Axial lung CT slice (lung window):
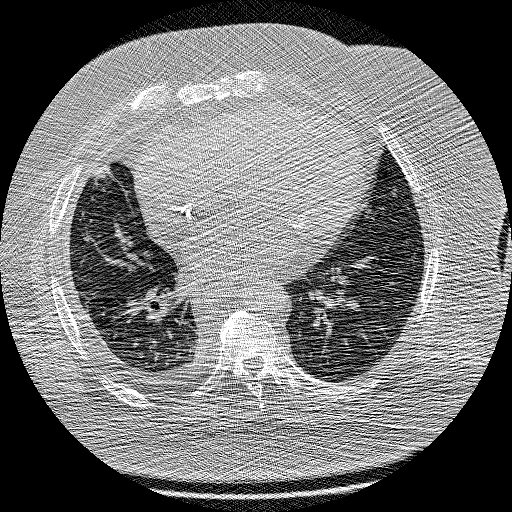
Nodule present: no